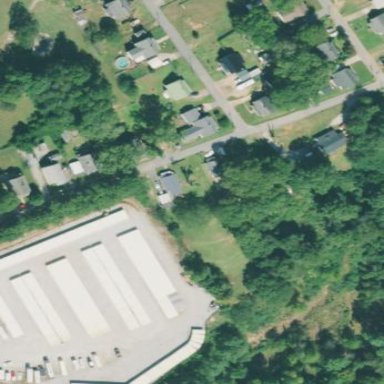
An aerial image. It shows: Storage rental shop surrounded by fence.